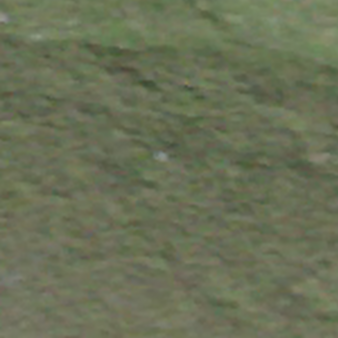
Label: other